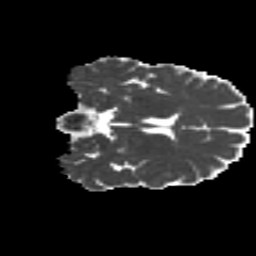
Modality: MD
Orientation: coronal
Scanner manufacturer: siemens
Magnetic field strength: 3 T
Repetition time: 4.16 s
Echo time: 0.0806 s